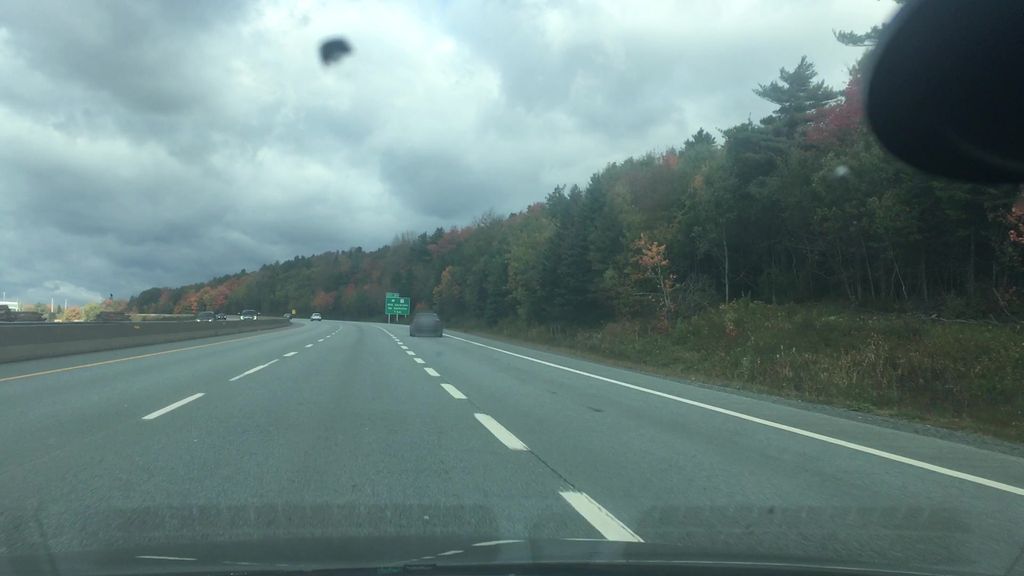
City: halifax